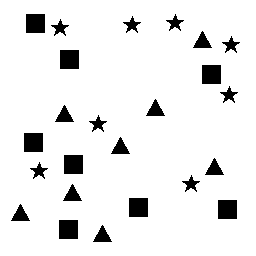
Squares: 8
Triangles: 8
Stars: 8
Total shapes: 24